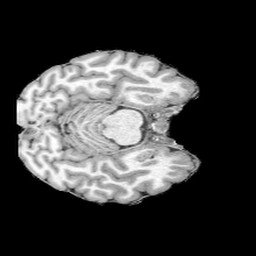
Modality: UNIT1
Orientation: axial